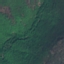
Land use / land cover class: Forest